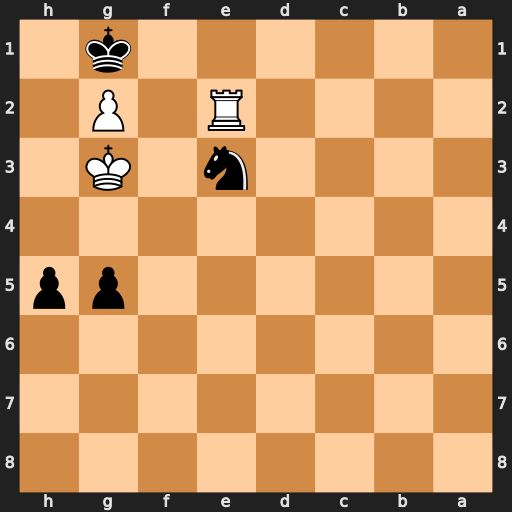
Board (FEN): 8/8/8/6pp/8/4n1K1/4R1P1/6k1
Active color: b
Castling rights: -
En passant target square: -
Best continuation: Nf5+ Kf3 Nd4+ Ke3 Nxe2